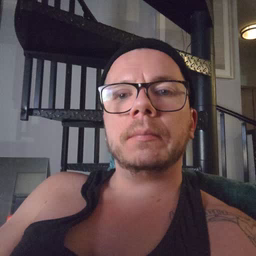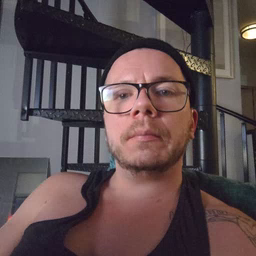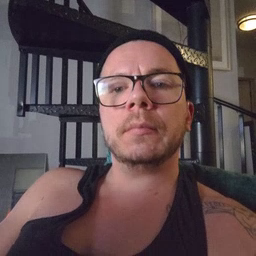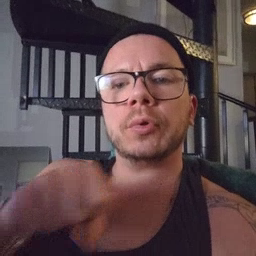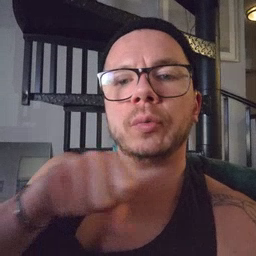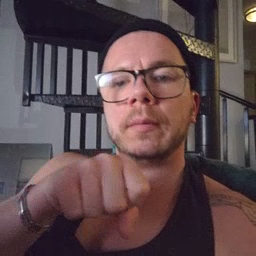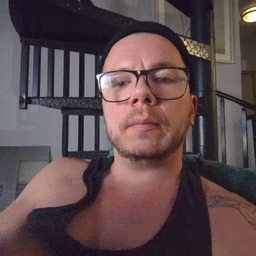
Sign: shoe